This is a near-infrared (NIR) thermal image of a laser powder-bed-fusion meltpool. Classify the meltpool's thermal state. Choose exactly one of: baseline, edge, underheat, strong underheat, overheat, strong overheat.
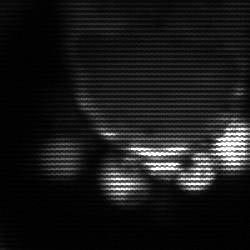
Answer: edge